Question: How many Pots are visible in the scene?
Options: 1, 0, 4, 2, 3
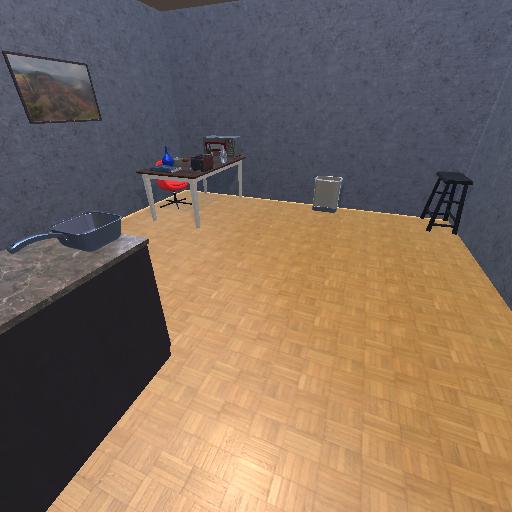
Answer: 1